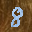
Label: 8